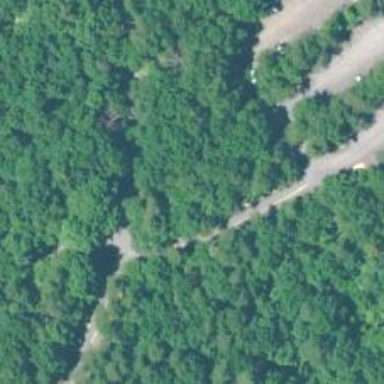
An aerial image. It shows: Asphalt path with excellent trail visibility.